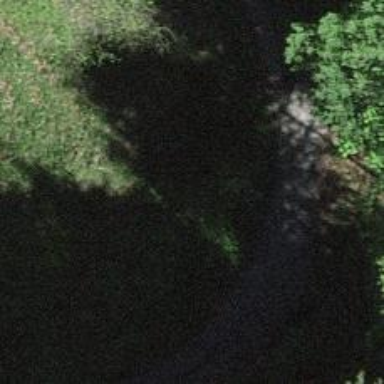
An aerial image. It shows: Culvert tunnel.